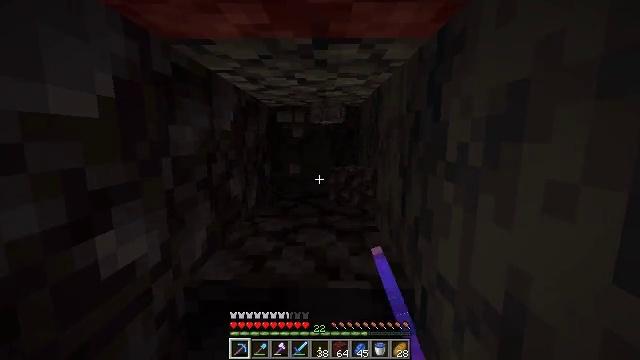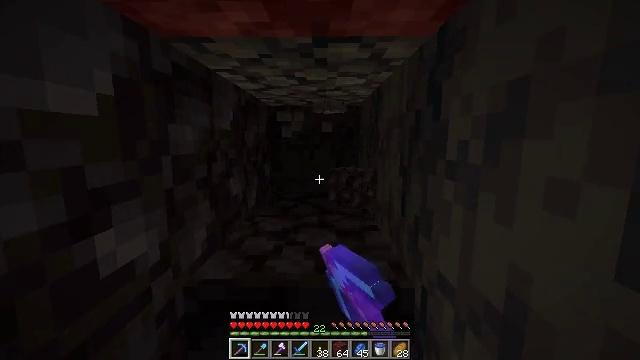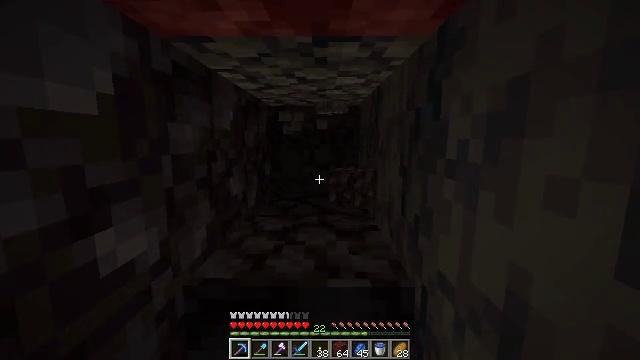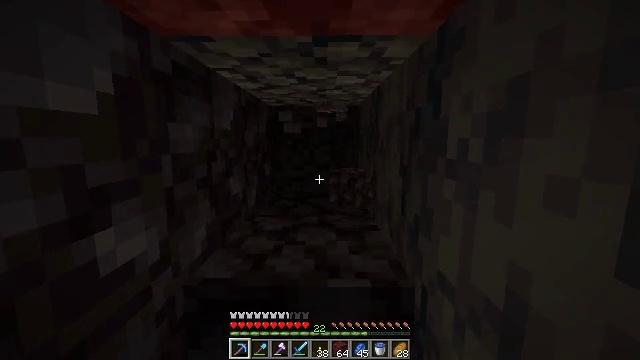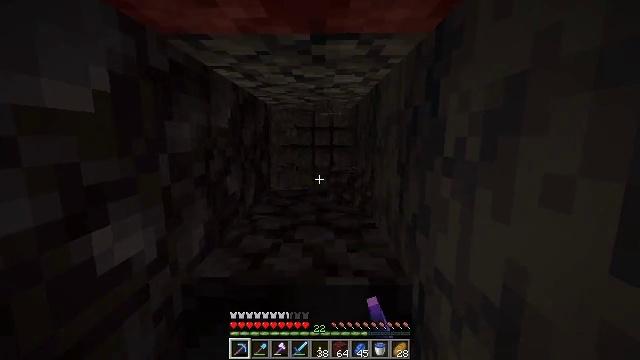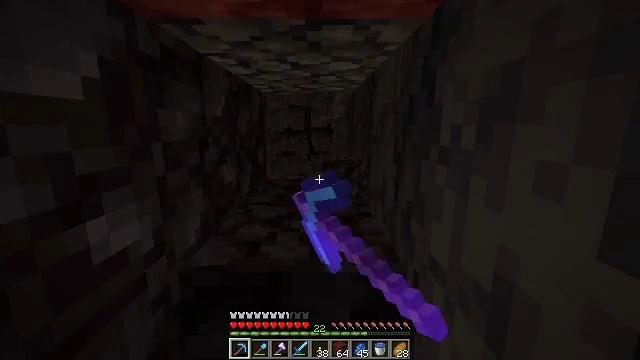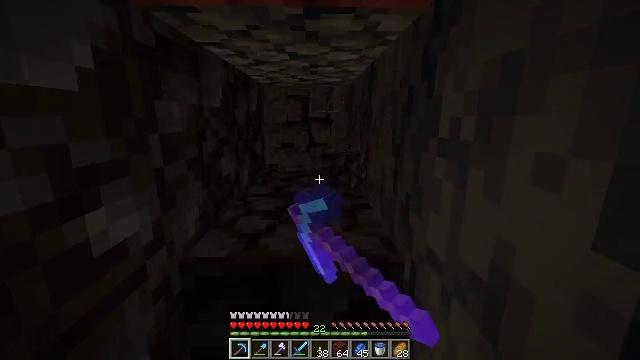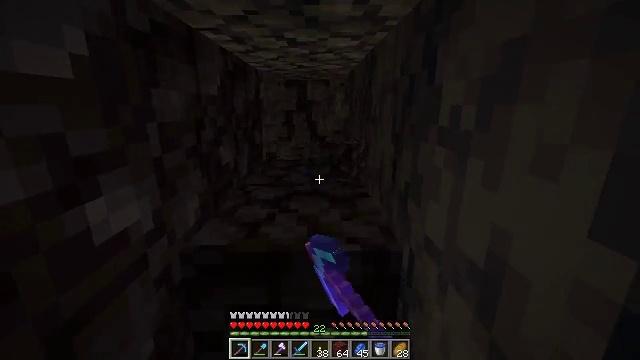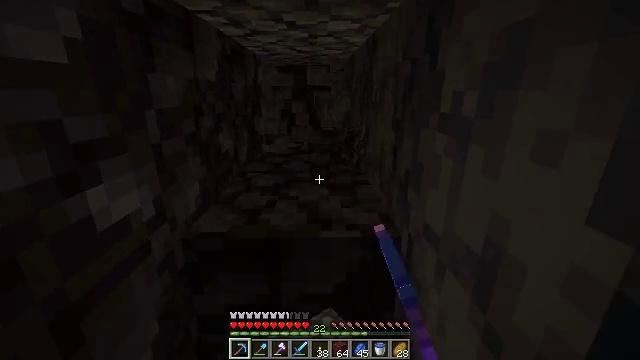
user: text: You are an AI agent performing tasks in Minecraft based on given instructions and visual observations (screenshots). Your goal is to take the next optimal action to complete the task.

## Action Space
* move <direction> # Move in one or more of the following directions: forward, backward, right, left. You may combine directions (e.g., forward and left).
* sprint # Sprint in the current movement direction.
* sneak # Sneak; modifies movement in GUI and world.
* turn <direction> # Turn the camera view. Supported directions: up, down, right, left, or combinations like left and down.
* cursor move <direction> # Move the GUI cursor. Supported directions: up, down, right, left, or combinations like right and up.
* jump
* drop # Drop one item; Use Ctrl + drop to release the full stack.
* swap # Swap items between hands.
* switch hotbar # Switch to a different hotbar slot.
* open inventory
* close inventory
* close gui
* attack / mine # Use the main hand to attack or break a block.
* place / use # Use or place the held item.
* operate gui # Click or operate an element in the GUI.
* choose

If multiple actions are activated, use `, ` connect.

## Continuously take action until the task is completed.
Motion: motion action
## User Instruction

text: Break the basalt block.
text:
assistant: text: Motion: attack / mine
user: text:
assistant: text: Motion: attack / mine
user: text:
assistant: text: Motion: attack / mine
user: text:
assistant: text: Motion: attack / mine
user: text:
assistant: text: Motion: turn down, attack / mine
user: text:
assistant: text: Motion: turn down, attack / mine
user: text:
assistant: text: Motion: turn down, attack / mine
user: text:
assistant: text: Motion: turn down, attack / mine
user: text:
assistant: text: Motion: attack / mine